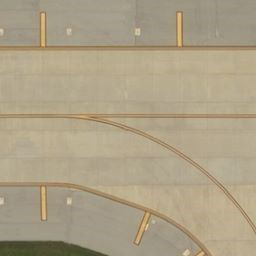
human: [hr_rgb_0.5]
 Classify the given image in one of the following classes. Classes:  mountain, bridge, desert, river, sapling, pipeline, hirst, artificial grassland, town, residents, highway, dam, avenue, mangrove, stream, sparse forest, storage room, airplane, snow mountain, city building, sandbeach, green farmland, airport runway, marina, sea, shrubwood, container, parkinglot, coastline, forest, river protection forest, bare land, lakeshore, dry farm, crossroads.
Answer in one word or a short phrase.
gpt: airport runway